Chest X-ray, AP view. Patient: 36 years old, sex F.
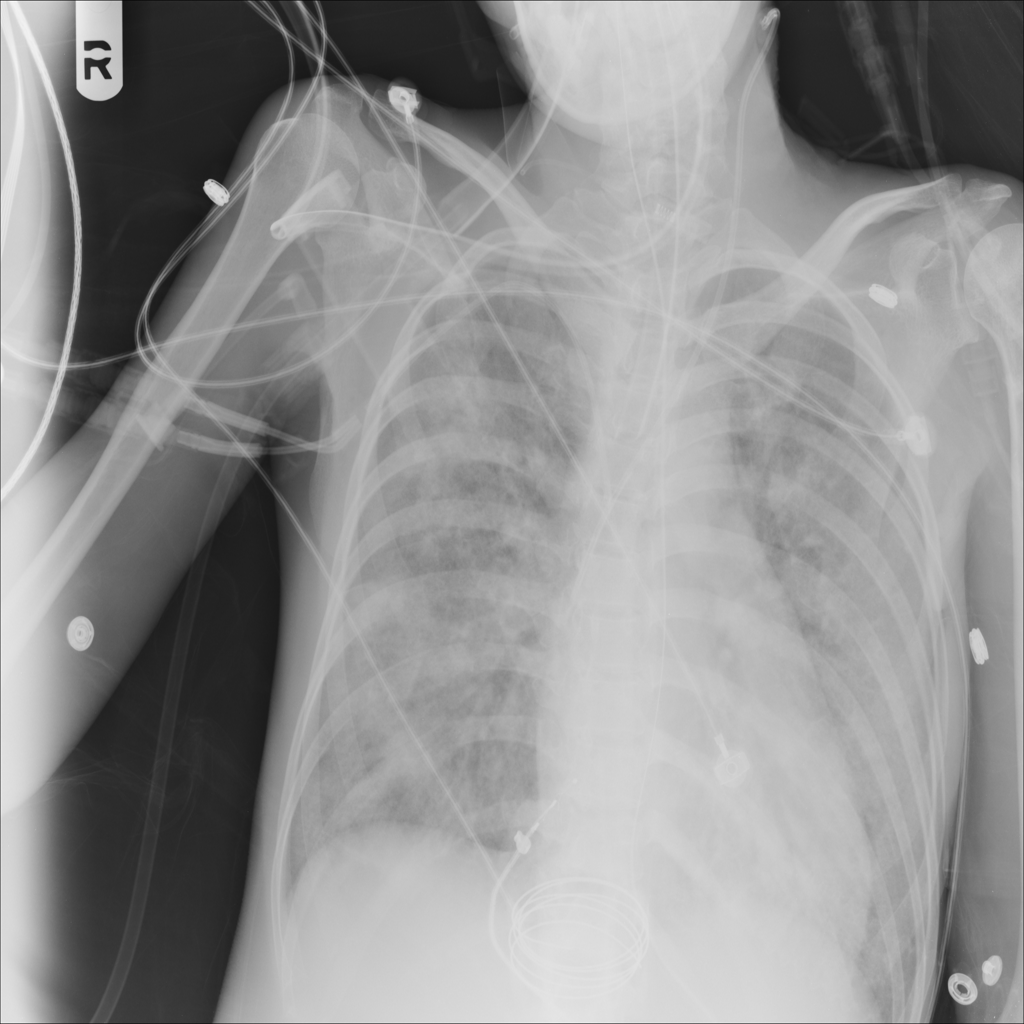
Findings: Infiltration